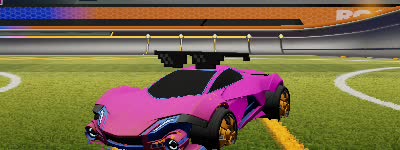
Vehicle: werewolf